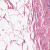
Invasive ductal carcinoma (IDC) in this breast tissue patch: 0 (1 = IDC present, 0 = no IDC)